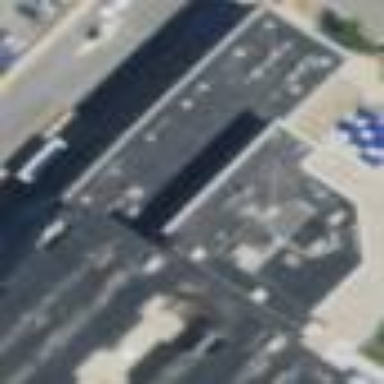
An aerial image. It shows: Commercial building.